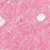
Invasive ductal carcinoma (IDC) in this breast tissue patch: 0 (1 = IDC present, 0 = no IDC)